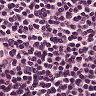
Metastatic tissue present: no